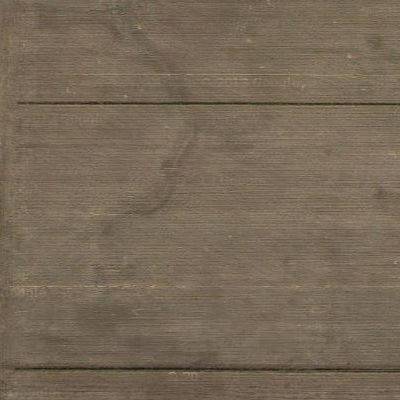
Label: Field